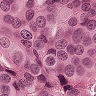
Metastatic tissue present: yes